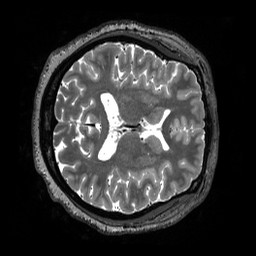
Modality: T2w
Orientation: axial
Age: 29
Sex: female
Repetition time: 3.2 s
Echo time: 0.563 s